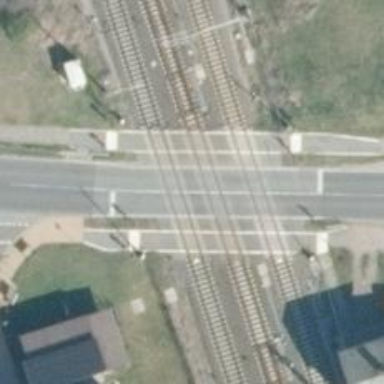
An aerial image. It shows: Railway level crossing.